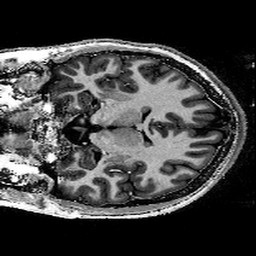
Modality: T1w
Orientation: coronal
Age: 21
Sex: female
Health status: healthy
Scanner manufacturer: siemens
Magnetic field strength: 9.4 T
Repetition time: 6 s
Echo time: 0.003 s